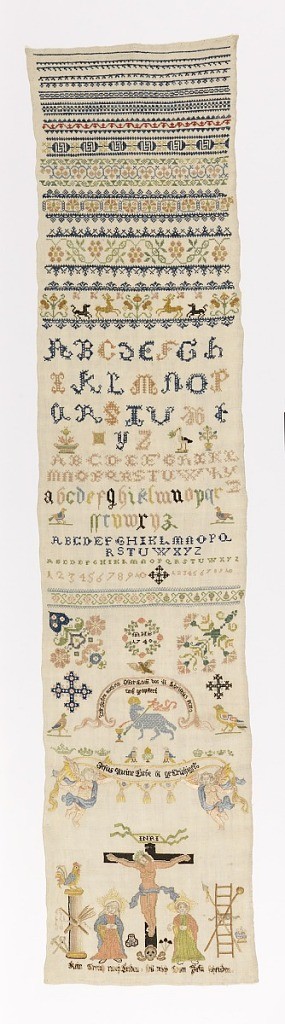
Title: Sampler
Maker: M.H.B.
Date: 1740
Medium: silk embroidery on linen foundation Technique: cross stitch on plain weave
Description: Cross borders in floral and geometric patterns at the top and below; alphabets, numerals, and date in wreath; Pascal Lamb, Crucifixion with inscriptions, animals, birds and flowers.